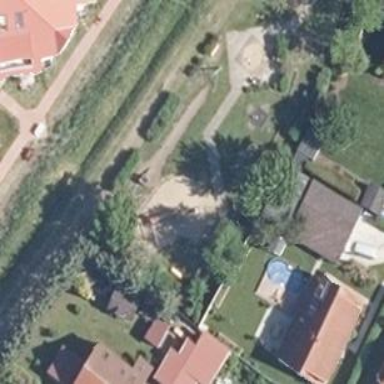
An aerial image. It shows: Playground featuring slide.